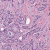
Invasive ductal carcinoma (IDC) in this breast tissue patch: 1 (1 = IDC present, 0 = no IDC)